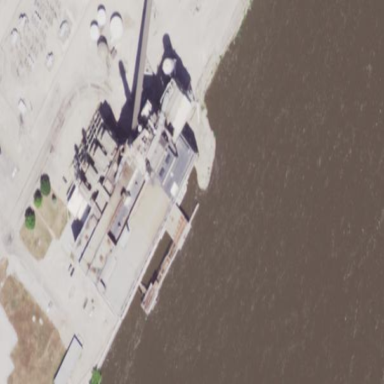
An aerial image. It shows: Building with gas-powered steam turbine generator.